Question: I am looking to modify the color of each result in the Status column of my gridview, is there anyway to do this using the case statements in my query or will I have to change that?
Basically if it is Pending its red, if it is In Review its in orange, and if its Complete its green. What's the best way to accomplish this with the current code?
I'm doing everything in Visual Studio in C#.
I want it to look like this:

Code behind SQL statement where I declare the status variables:
'''
SqlCommand mySqlCommand = new SqlCommand(@"SELECT W.ID, W.Name,
CASE W.Type
WHEN 1 then 'U.S.'
WHEN 2 then 'Foreign'
end as Type,
CASE W.Status
WHEN 0 then 'Pending'
WHEN 1 then 'In Review'
WHEN 2 then 'Complete'
end as Status,
'''
..etc
Front:
'''
<asp:GridView runat="server" ID="GridView1" CssClass="gridview" BorderColor="#E8CC6B"
BorderStyle="Solid" BorderWidth="1px" Font-Size="Medium" HorizontalAlign="Left"
AlternatingRowStyle-CssClass="even" Width="750px" AutoGenerateColumns="False"
AllowPaging="True" onpageindexchanging="GridView1_PageIndexChanging"
PageSize="25" ShowFooter="True" OnRowDataBound="GridView1_RowDataBound"> <PagerStyle CssClass="cssPager" /><FooterStyle CssClass="cssFooter" />
<AlternatingRowStyle CssClass="even"></AlternatingRowStyle>
<Columns>
<asp:BoundField DataField="ID" HeaderText="ID" />
<asp:BoundField DataField="Name" HeaderText="Name" />
<asp:BoundField DataField="Type" HeaderText="Type" />
<asp:BoundField DataField="Status" HeaderText="Status" />
</Columns>
</asp:GridView>
'''
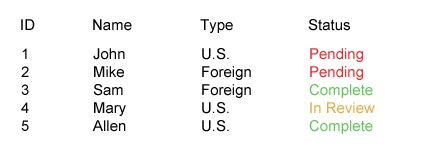
Answer: You can use <URL> event to achieve this. Set the Cells color on the basis of Text.
'''
void CustomersGridView_RowDataBound(Object sender, GridViewRowEventArgs e)
{
if(e.Row.RowType == DataControlRowType.DataRow)
{
switch (e.Row.Cells[3].Text)
{
case "Panding":
e.Row.Cells[3].ForeColor = System.Drawing.Color.Red;
break;
case "Complete":
e.Row.Cells[3].ForeColor = System.Drawing.Color.Green;
break;
case "In Review":
e.Row.Cells[3].ForeColor = System.Drawing.Color.Yellow;
break;
default:
e.Row.Cells[3].ForeColor = System.Drawing.Color.Black;
break;
};
}
}
'''